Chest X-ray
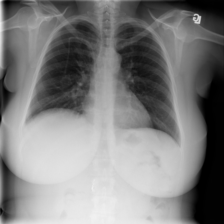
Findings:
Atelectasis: negative
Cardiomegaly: negative
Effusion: negative
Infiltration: positive
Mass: negative
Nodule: negative
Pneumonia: negative
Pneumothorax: negative
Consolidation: negative
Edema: negative
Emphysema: negative
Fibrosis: negative
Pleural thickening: negative
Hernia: negative